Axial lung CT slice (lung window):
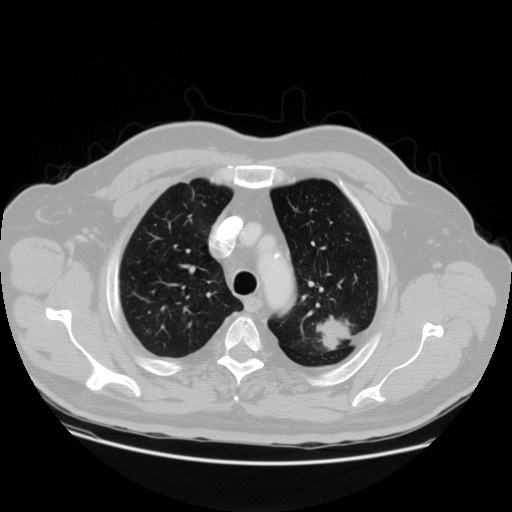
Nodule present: yes
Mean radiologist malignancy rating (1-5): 4.667